Question: Given the following Typescript:
'''
class Tester{
constructor(data){
this.Data = data;
}
}
'''
which generates the following Javascript:
'''
var Tester = (function () {
function Tester(data) {
this.Data = data;
}
return Tester;
})();
'''
Are there any reasons why the Typescript is invalid when the resulting Javascript appears to be valid (and works)?

<URL>
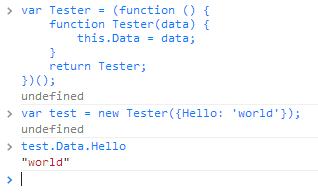
Answer: Add your "Data" member to your class :
'''
class Tester {
public Data: string;
constructor(data) {
this.Data = data;
}
}
'''
There is a shorter way to define class members :
'''
class Tester {
constructor(private data: string) {
// this constructor signature defines a private member for the class
// and initializes it upon the constructor being called with a parameter.
}
getData(): string {
return this.data;
}
}
'''
<URL>